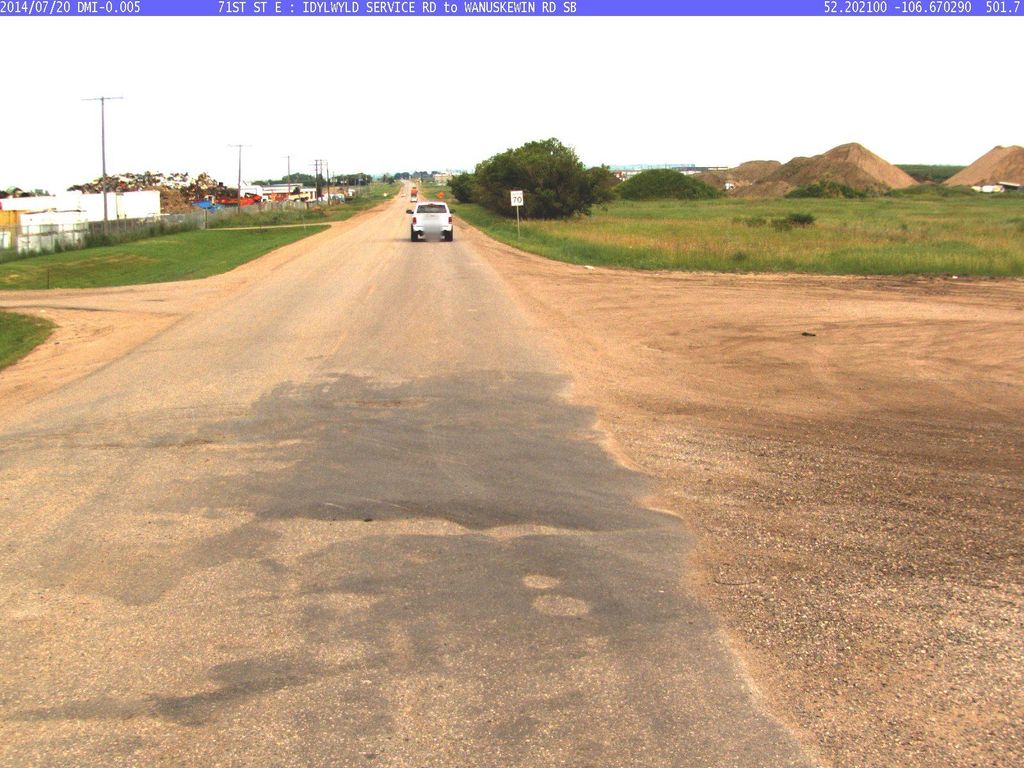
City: saskatoon